三年级 · 算术
东风商场进行有奖促销, 购物满 800 元可以参加一次抽奖。

123 元

327 元

578 元

494 元

（1）估算一下，买一个电吹风和一辆自行车能参加抽奖吗?

(2) 估算一下, 买一台电话机和一个耳机能参加抽奖吗?

(3) 哪种商品最便宜, 大约比自行车便宜多少钱?
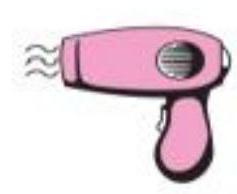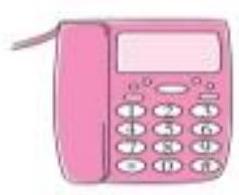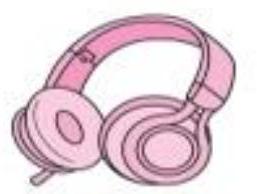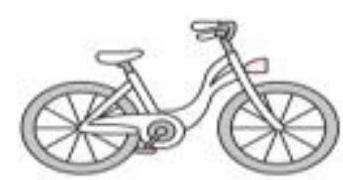
答案: (1) 解: $123+494 \approx 120+500=620$ (元)

$620<800$

答: 不能参加抽奖。

(2) 解: $327+578 \approx 330+580=910$ (元)

答: 能参加抽奖。

(3) 解: $123<327<494<578$

494-123 490-120=370（元）

答: 大约比自行车便宜 370 元。